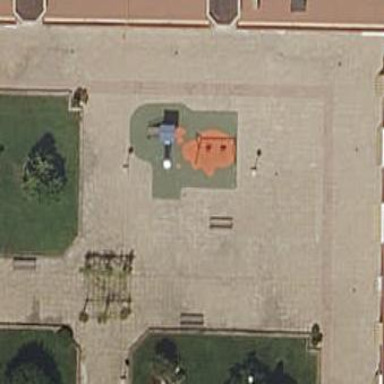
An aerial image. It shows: Playground area for leisure activities on the land.